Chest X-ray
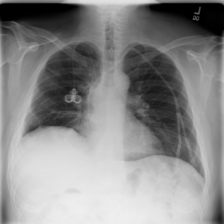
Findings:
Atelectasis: negative
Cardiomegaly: negative
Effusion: negative
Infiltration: negative
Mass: negative
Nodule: negative
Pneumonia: negative
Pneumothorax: negative
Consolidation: negative
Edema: negative
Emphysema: negative
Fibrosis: negative
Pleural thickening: negative
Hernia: negative